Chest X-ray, AP view. Patient: 20 years old, sex F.
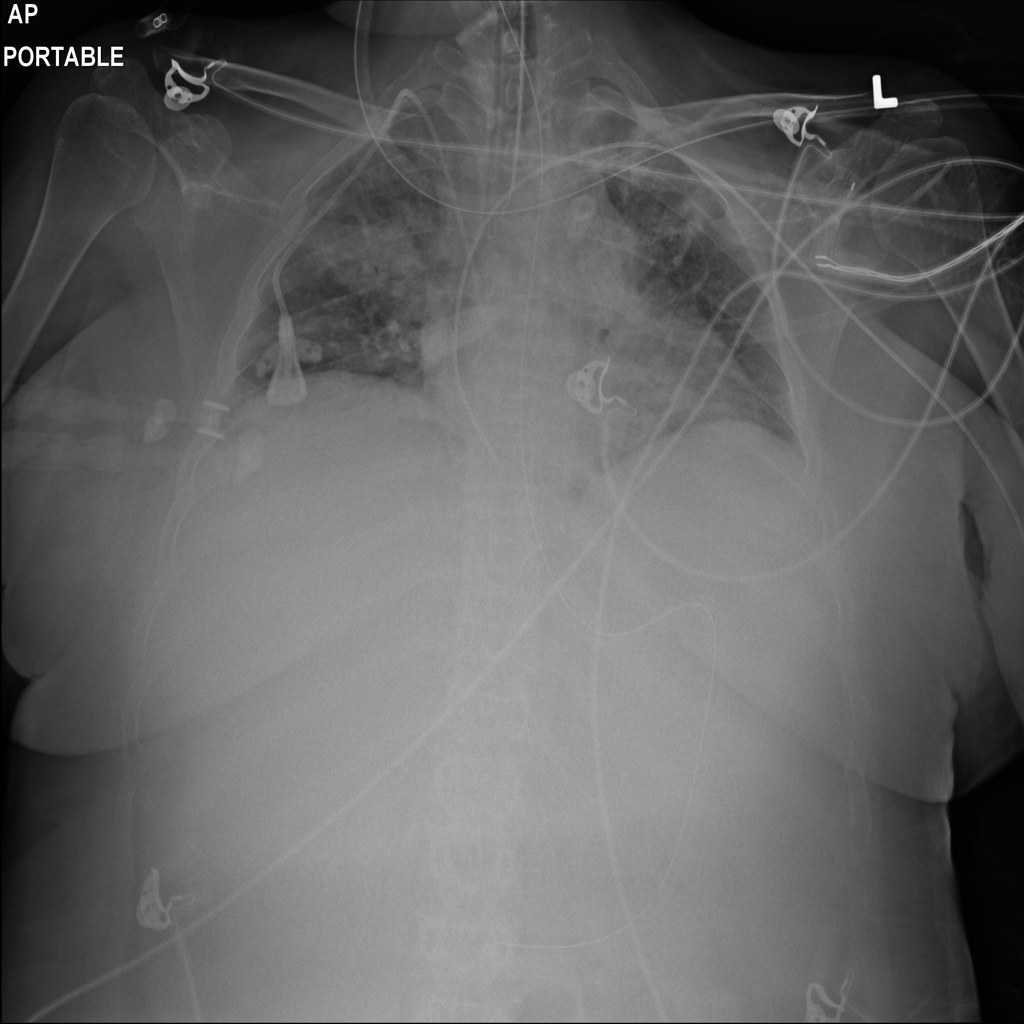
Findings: No Finding